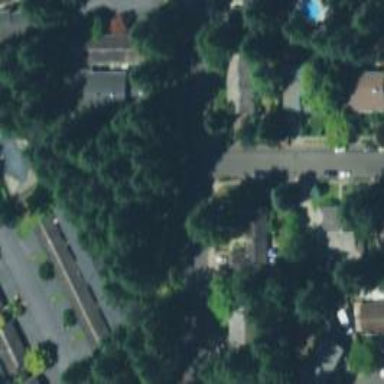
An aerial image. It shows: Residential road with sidewalk on the left.